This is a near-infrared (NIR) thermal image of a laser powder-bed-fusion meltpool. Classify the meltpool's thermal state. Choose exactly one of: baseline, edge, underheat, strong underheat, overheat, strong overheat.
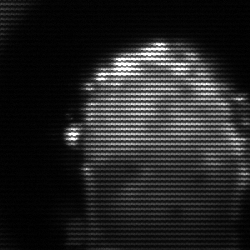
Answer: baseline